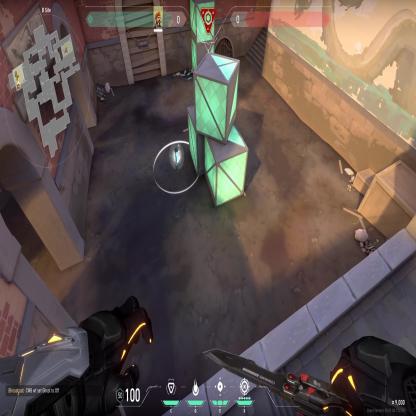
Label: planted spike